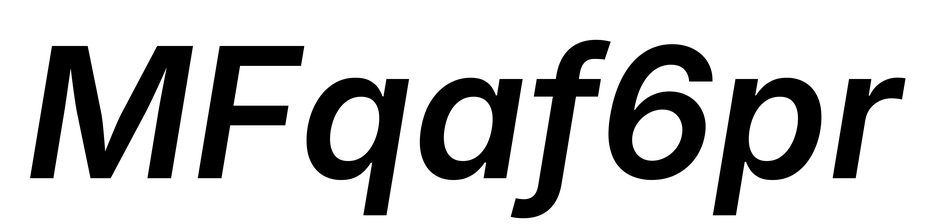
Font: Inter-Italic_SemiBold_Italic